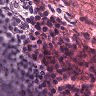
Metastatic tissue present: no